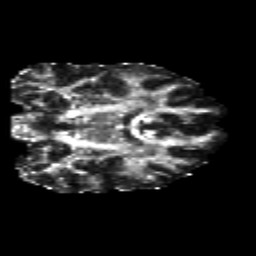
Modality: FA
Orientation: coronal
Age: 25
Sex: male
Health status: healthy
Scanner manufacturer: siemens
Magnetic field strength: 3 T
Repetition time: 10.8 s
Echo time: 0.082 s